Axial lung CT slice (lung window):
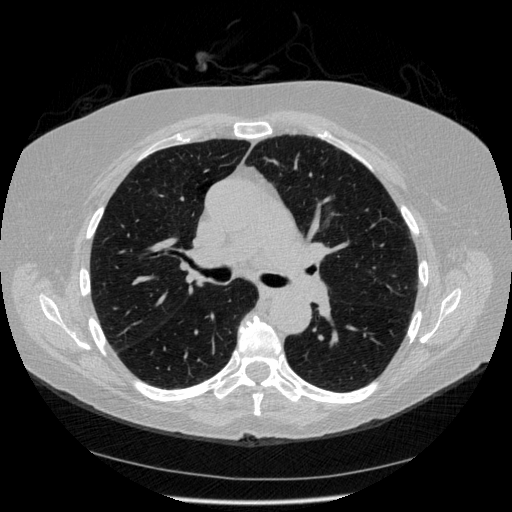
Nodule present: no